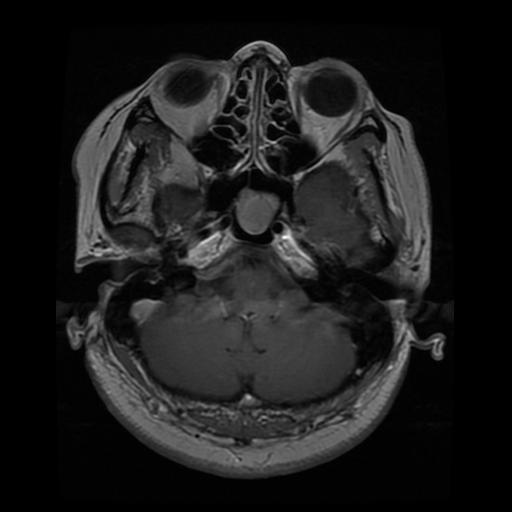
Label: pituitary